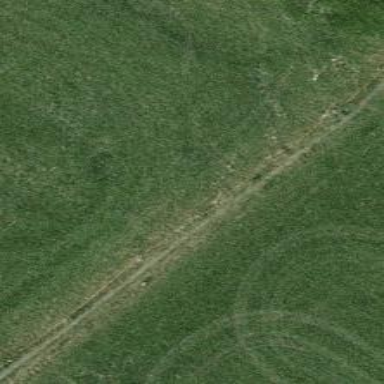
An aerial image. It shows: Grass path.